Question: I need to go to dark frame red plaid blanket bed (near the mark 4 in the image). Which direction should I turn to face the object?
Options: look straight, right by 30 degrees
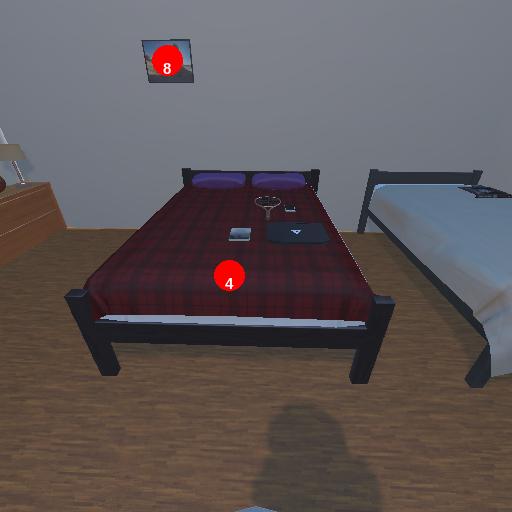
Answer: look straight